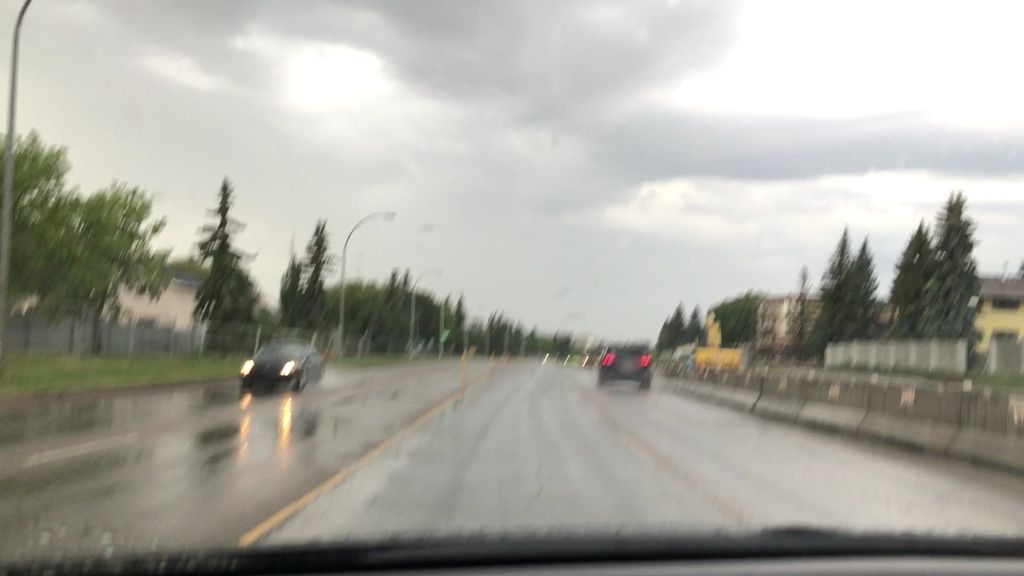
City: edmonton